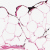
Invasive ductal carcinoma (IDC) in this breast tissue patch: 0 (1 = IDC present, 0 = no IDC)